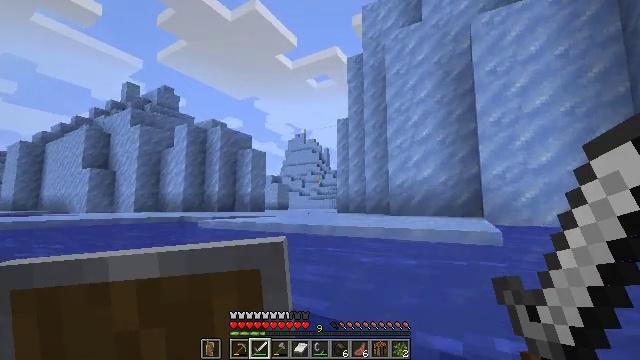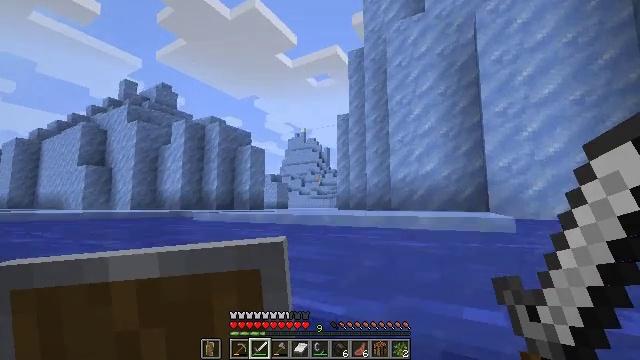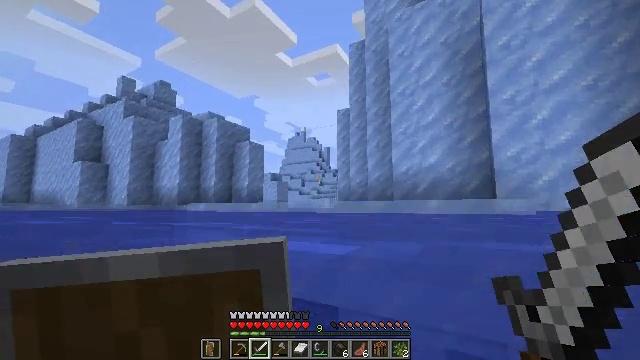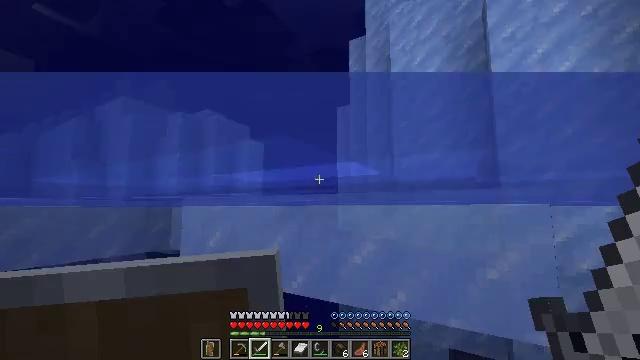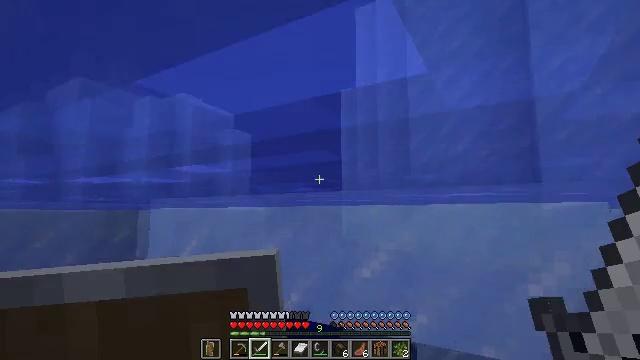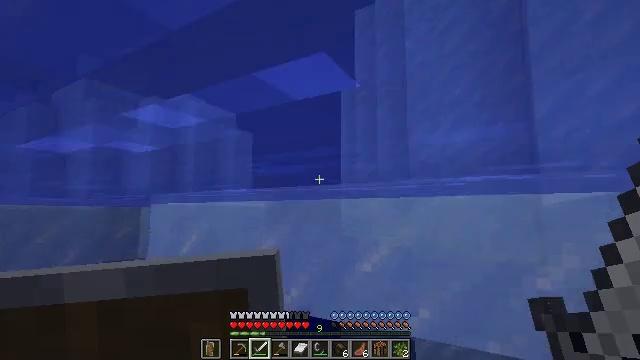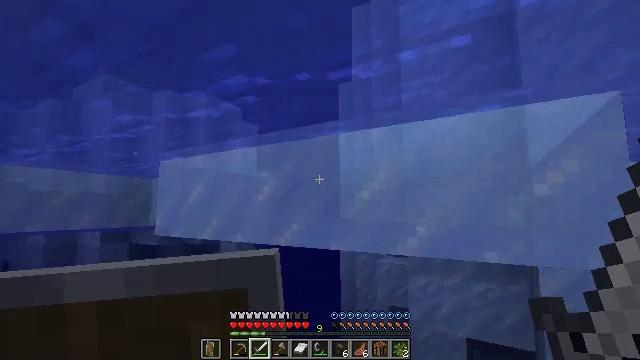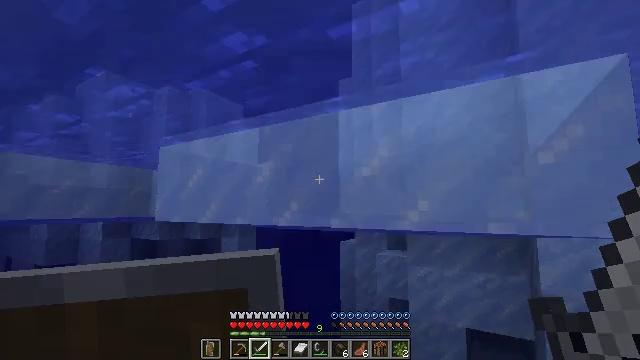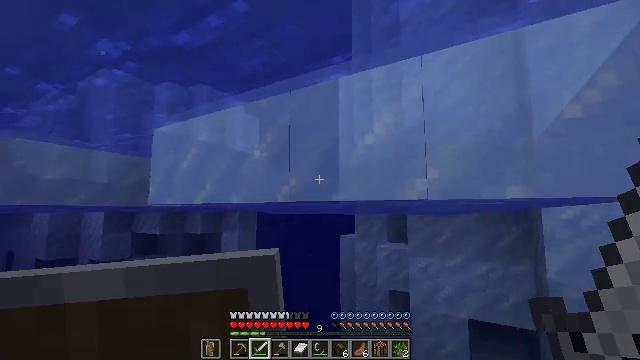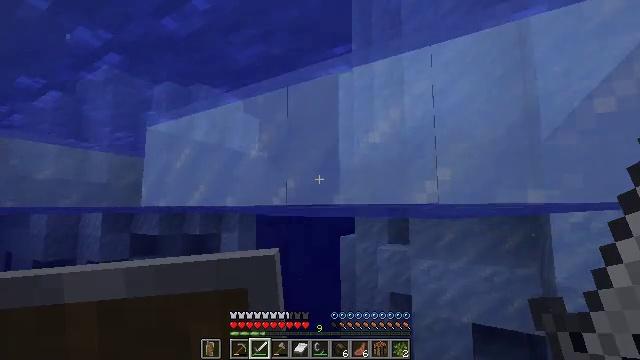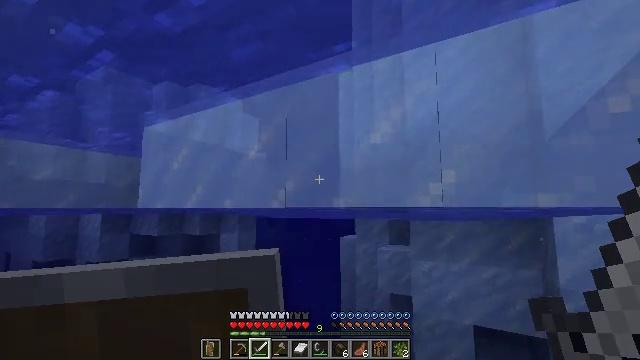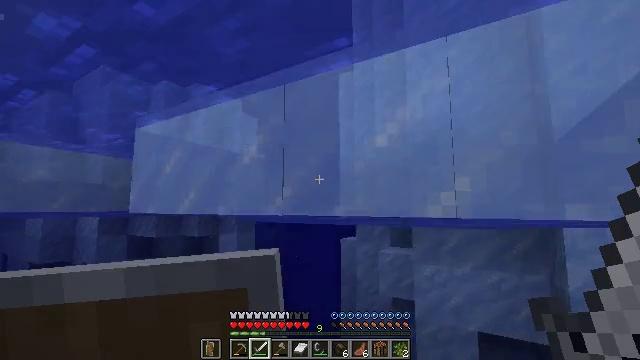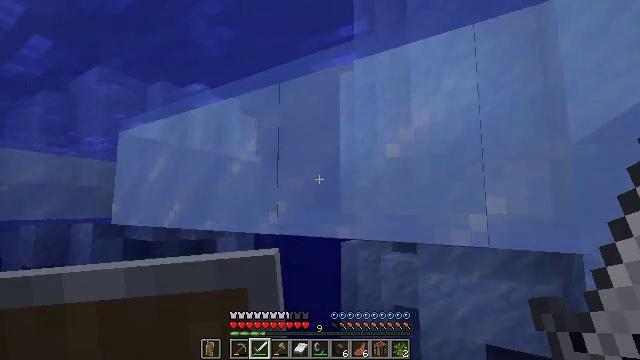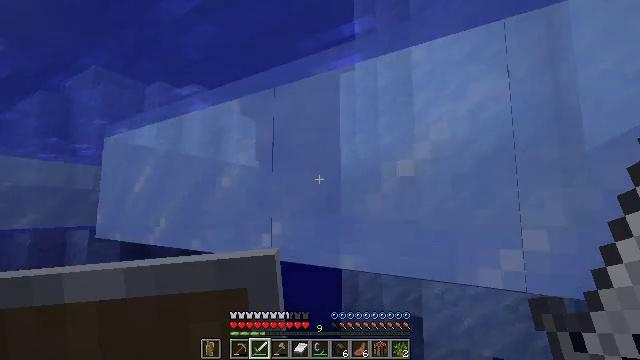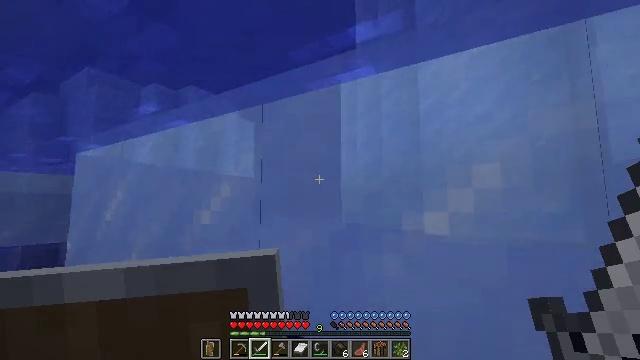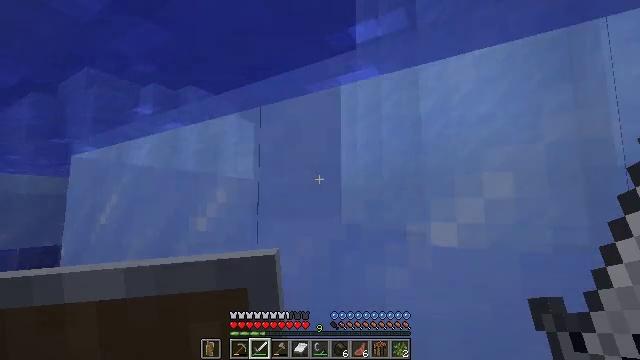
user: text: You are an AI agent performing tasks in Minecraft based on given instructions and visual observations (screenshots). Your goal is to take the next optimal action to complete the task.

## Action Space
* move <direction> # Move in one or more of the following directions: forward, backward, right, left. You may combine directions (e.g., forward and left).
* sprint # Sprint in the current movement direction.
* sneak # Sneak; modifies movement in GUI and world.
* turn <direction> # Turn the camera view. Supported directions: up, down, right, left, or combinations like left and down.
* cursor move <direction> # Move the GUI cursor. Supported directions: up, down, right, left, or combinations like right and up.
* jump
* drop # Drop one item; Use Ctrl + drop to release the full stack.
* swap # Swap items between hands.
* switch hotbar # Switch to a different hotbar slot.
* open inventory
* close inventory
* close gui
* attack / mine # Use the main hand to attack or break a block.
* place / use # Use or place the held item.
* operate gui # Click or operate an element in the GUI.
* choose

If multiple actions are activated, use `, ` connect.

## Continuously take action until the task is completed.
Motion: motion action
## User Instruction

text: Collect packed ice using a pickaxe.
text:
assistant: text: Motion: move forward, sprint
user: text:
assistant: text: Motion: move forward, sprint
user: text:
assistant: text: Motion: move forward, sprint
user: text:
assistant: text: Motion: move forward, sprint
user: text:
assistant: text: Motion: move forward, sprint, jump
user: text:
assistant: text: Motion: move forward, sprint, jump
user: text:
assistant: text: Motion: move forward, sprint, jump
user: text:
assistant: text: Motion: move forward, sprint, jump
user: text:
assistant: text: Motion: move forward, sprint, jump
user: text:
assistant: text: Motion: move forward, sprint
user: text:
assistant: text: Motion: move forward, sprint
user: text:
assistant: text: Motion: move forward, sprint, jump
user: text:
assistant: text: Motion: move forward, sprint, jump
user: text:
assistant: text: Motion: move forward, sprint, jump
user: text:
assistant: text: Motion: move forward, sprint
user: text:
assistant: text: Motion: move forward, sprint
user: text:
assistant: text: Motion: move forward, sprint, jump
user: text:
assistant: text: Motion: move forward, sprint, jump
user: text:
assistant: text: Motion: move forward, sprint, jump
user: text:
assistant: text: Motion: move forward, sprint, jump
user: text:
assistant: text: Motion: move forward, sprint
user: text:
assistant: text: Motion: move forward, sprint, jump
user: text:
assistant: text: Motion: move forward, sprint, jump
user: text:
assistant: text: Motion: move forward, sprint, jump
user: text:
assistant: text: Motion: move forward, sprint, jump
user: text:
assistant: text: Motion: move forward, sprint, jump
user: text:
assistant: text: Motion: move forward, sprint, jump
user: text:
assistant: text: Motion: move forward, sprint, jump
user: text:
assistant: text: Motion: move forward, sprint, jump
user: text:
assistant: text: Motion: move forward, sprint